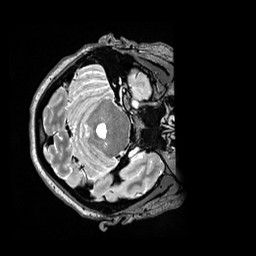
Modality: T2w
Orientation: axial
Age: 24
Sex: female
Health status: ill
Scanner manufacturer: siemens
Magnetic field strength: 3 T
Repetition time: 3.2 s
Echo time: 0.564 s